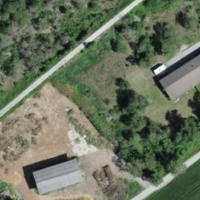
EUNIS habitat code: 44
Species observed at this site:
Corvus corone
Motacilla cinerea
Oenanthe oenanthe
Sturnus vulgaris
Corvus frugilegus
Fringilla coelebs
Buteo buteo
Sylvia atricapilla
Passer montanus
Columba palumbus
Carduelis carduelis
Turdus merula
Phylloscopus collybita
Alauda arvensis
Parus major
Erithacus rubecula
Milvus migrans
Garrulus glandarius
Motacilla alba